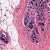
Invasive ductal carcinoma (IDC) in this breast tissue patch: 0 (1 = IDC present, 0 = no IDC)